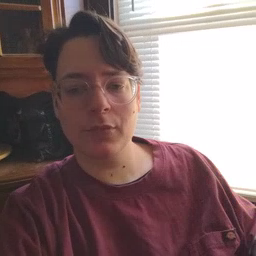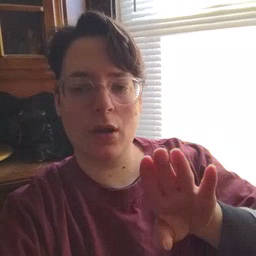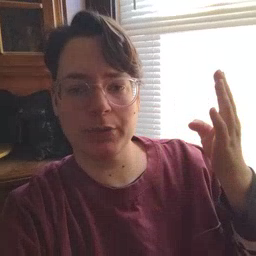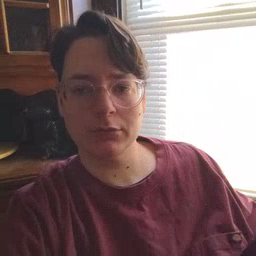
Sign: open